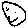
Label: smiley face